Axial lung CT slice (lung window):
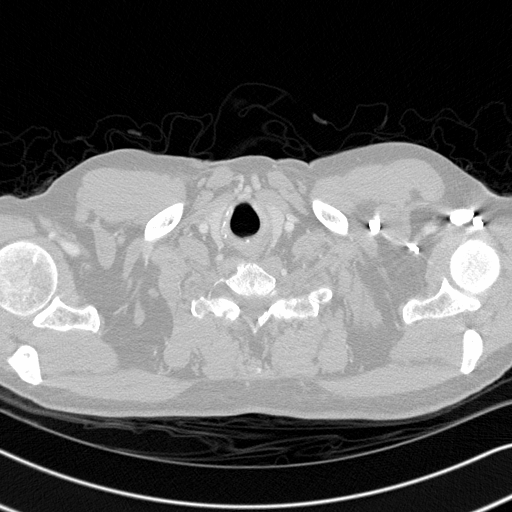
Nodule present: no